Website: lowes
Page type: order-returns
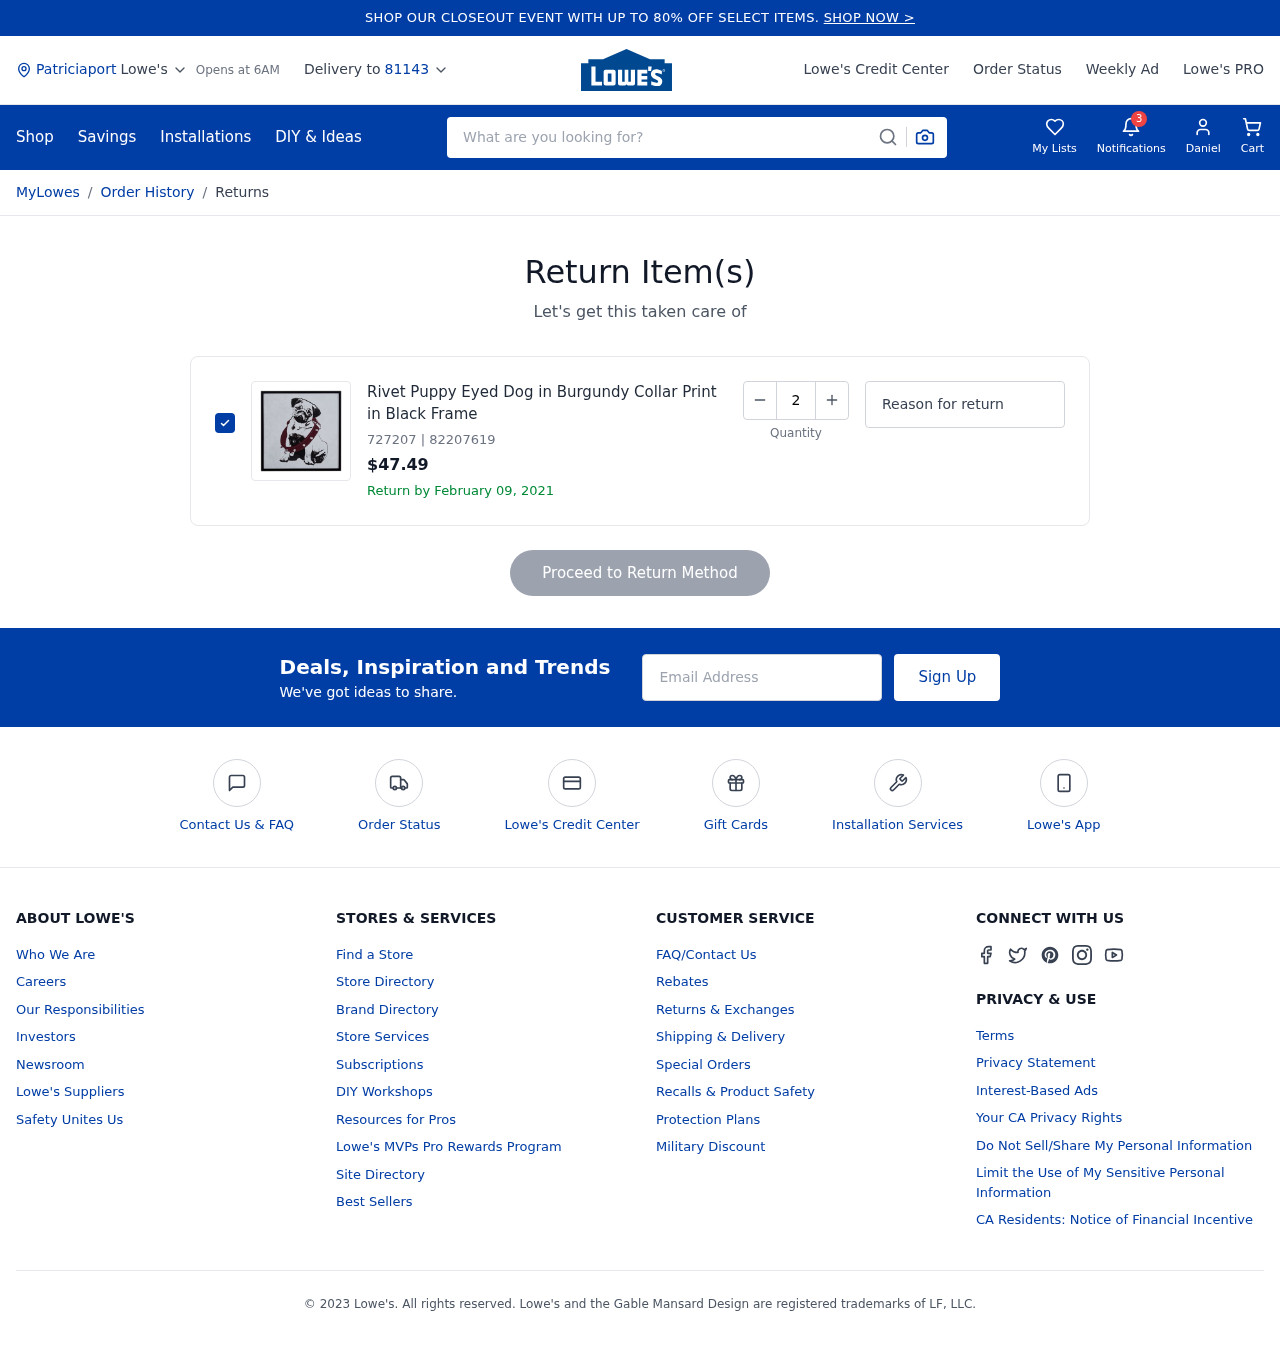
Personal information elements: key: PII_CITY
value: Patriciaport
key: PII_FIRSTNAME
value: Daniel
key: PII_POSTCODE
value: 81143
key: PII_EMAIL
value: daniel_franklin@yahoo.com
Product elements: key: PRODUCT1_NAME
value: Rivet Puppy Eyed Dog in Burgundy Collar Print in Black Frame
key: PRODUCT1_PRICE
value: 47.49
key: PRODUCT1_ITEM_NUMBER
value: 727207
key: PRODUCT1_MODEL_NUMBER
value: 82207619
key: PRODUCT1_QUANTITY
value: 2
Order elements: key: ORDER_RETURN_BY_DATE
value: February 09, 2021